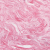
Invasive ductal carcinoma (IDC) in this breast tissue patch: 0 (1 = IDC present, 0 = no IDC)